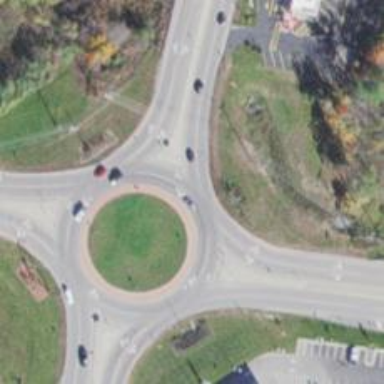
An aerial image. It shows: Roundabout on trunk highway with asphalt surface.